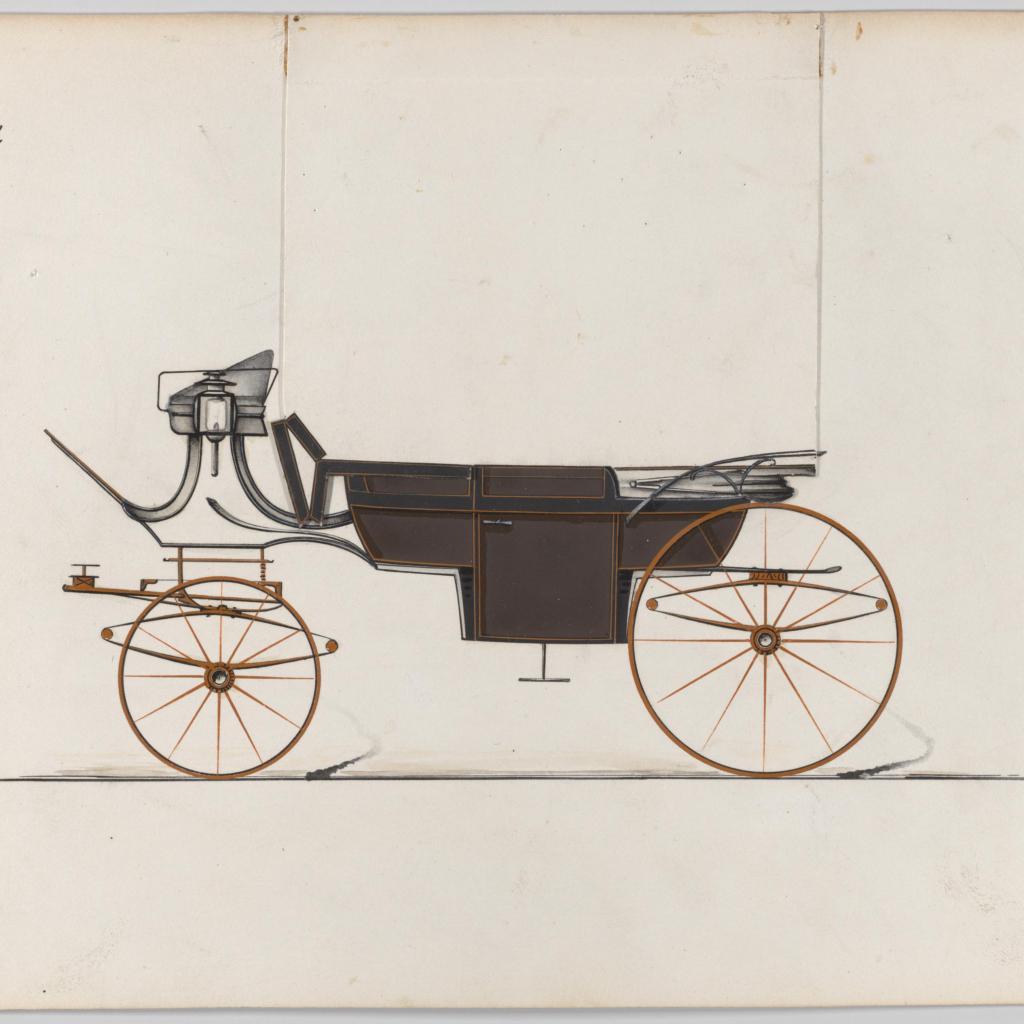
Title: Design for Landau, No. 3120
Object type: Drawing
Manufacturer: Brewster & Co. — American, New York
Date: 1875
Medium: Pen and black ink, watercolor and gouache with gum arabic
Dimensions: sheet: 7 1/16 x 9 7/8 in. (17.9 x 25.1 cm)
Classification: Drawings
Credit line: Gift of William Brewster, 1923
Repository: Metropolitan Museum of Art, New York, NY